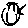
Label: smiley face